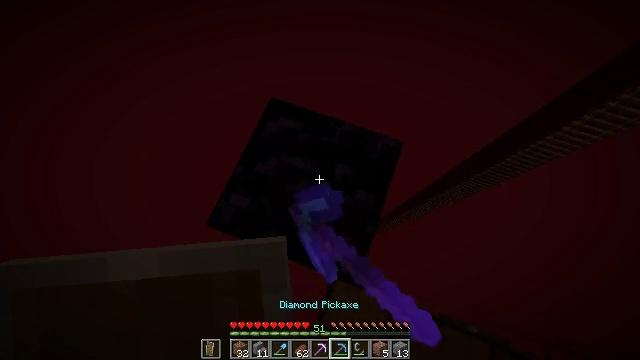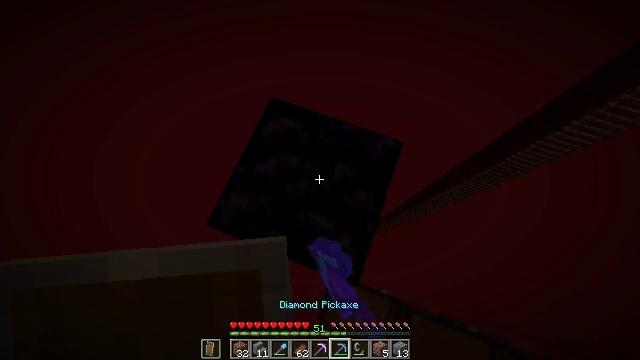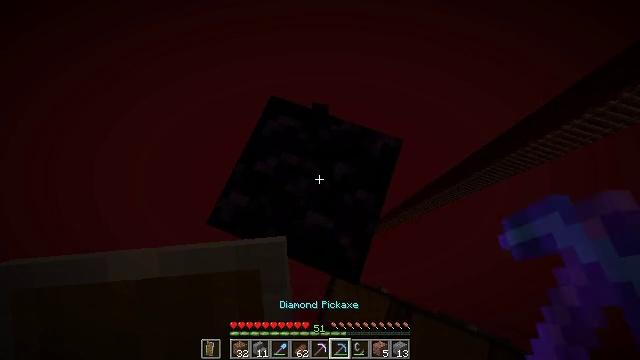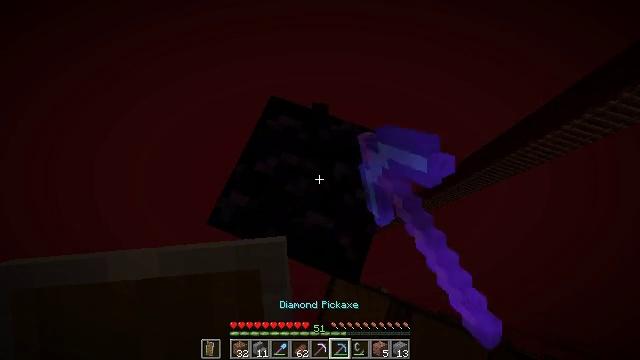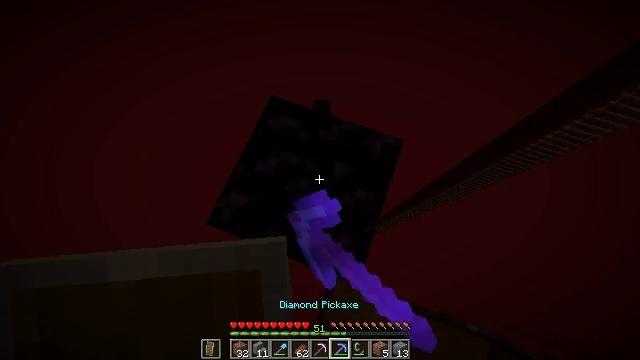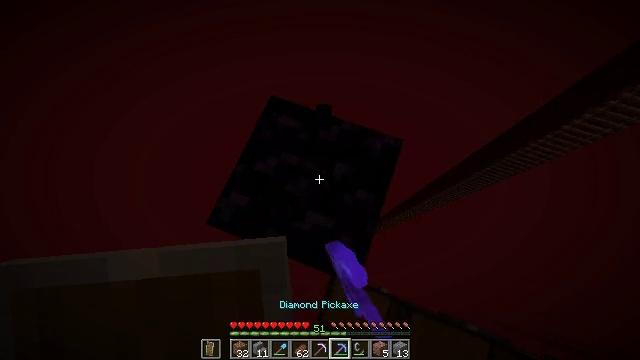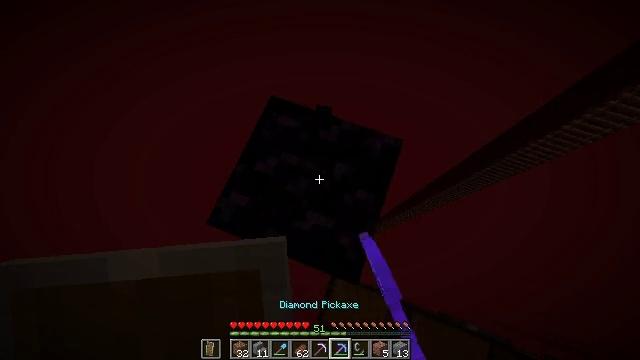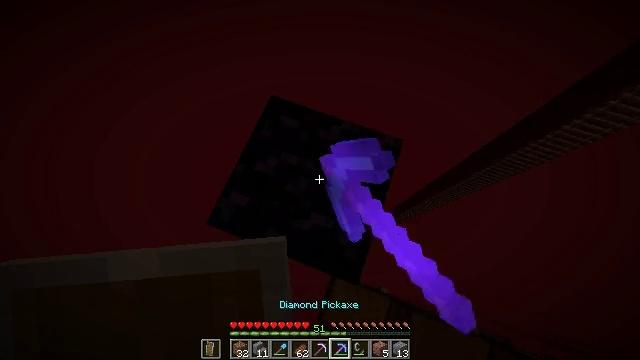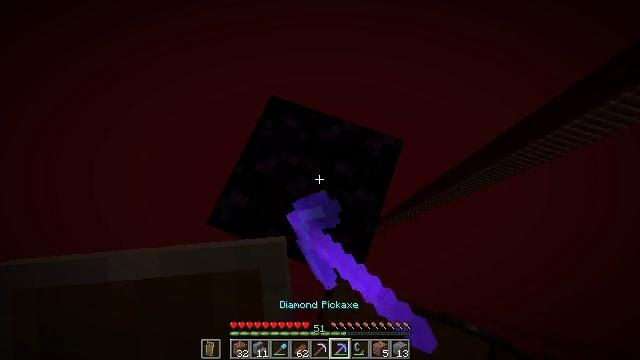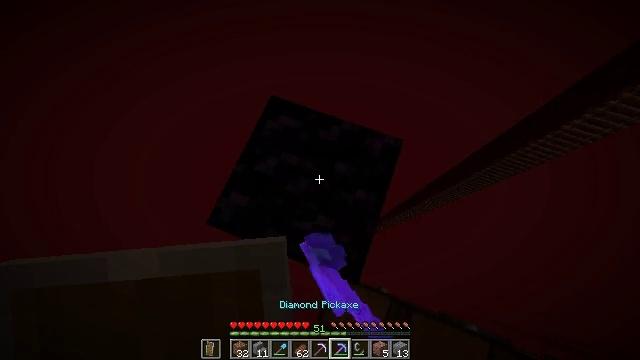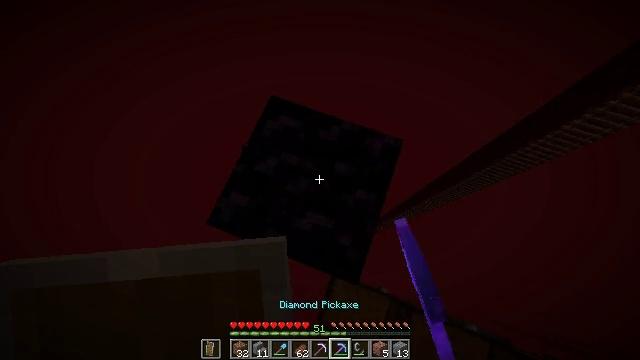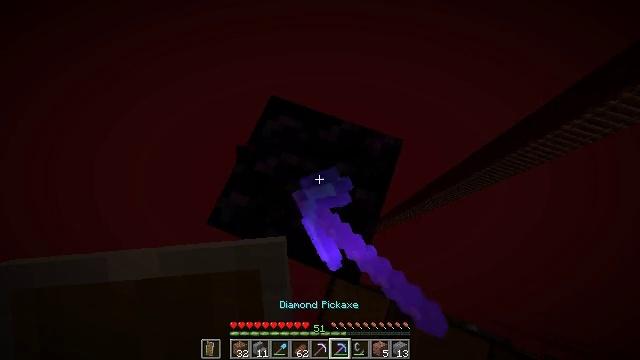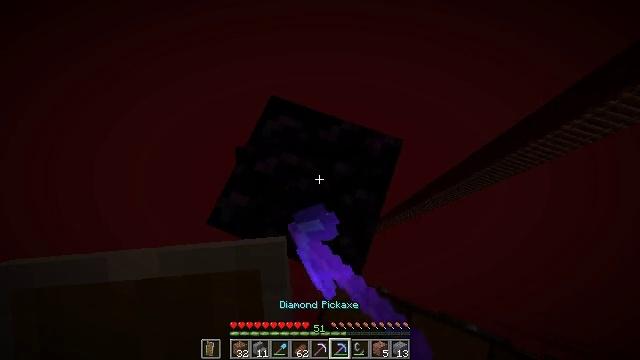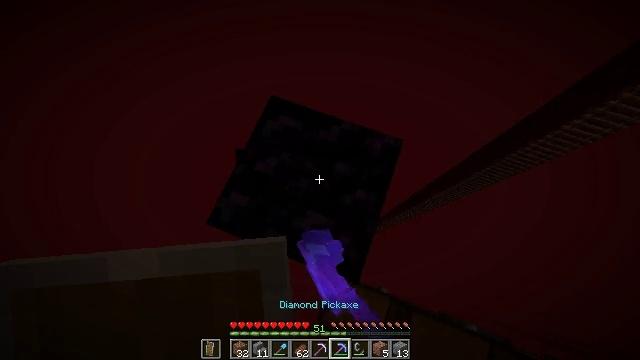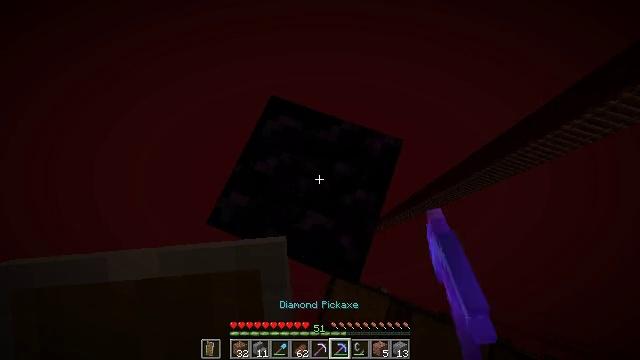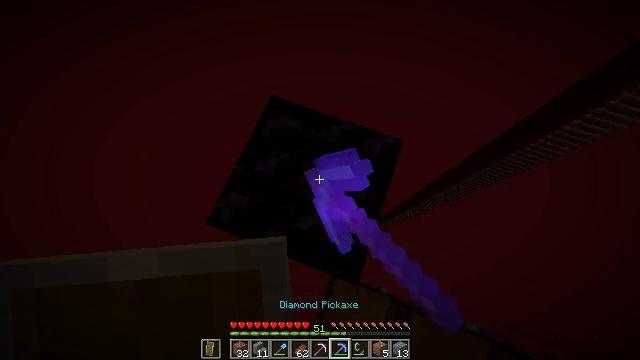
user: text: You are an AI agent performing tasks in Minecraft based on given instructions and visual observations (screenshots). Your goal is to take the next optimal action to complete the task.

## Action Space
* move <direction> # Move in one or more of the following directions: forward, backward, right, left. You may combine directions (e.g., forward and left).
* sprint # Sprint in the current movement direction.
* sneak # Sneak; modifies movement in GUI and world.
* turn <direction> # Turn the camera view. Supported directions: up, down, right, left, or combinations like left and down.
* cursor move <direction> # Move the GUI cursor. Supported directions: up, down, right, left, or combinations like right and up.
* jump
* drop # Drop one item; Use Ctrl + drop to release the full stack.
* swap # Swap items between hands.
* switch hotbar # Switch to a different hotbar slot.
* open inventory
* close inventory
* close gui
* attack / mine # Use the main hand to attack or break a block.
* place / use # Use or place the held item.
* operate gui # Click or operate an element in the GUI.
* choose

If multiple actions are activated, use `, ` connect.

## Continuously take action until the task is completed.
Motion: motion action
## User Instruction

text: Gather obsidian from a lava source.
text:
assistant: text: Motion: attack / mine
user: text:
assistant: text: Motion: attack / mine
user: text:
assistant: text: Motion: attack / mine
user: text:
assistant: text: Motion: attack / mine
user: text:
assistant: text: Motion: attack / mine
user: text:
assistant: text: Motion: attack / mine
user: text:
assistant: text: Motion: attack / mine
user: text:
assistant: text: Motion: attack / mine
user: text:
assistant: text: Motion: attack / mine
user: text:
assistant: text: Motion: attack / mine
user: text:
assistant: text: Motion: attack / mine
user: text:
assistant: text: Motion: attack / mine
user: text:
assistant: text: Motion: attack / mine
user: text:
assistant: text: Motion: attack / mine
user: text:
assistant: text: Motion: attack / mine
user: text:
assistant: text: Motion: attack / mine
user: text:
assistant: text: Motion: no_op
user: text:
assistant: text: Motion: no_op
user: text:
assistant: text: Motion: open inventory
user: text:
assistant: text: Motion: open inventory
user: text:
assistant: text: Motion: no_op
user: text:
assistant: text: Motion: no_op
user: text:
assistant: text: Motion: no_op
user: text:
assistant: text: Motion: no_op
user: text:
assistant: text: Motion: no_op
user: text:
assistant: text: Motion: no_op
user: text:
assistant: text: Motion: no_op
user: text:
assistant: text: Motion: no_op
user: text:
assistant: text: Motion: no_op
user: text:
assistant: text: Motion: close inventory